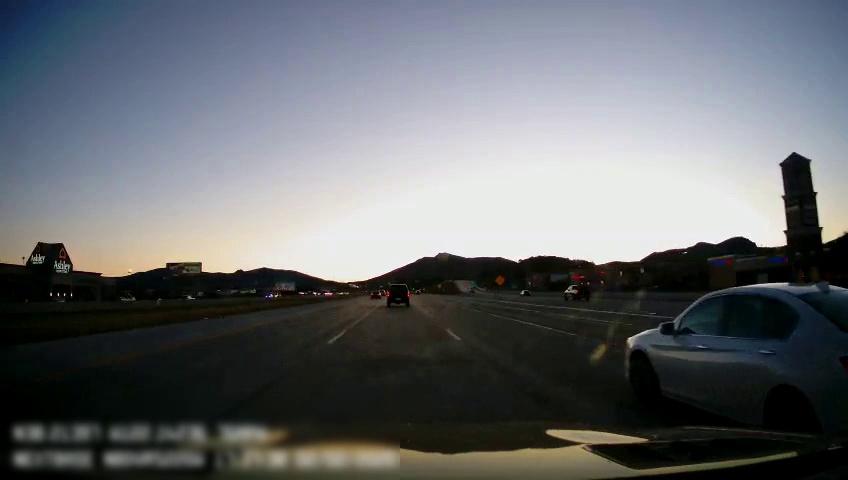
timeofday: Dusk/Dawn/Twilight
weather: Sunny
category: Drivable Space
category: Vehicles | Car
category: Vehicles | Truck
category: Vehicles | Car
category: Vehicles | Car
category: Vehicles | Car
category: Vehicles | SUV
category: Vehicles | Car
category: Lanes | Alternate Lane
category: Lanes | Current Lane
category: Lanes | Current Lane
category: Lanes | Alternate Lane
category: Lanes | Alternate Lane
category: Lanes | Alternate Lane
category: Traffic | Signs